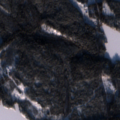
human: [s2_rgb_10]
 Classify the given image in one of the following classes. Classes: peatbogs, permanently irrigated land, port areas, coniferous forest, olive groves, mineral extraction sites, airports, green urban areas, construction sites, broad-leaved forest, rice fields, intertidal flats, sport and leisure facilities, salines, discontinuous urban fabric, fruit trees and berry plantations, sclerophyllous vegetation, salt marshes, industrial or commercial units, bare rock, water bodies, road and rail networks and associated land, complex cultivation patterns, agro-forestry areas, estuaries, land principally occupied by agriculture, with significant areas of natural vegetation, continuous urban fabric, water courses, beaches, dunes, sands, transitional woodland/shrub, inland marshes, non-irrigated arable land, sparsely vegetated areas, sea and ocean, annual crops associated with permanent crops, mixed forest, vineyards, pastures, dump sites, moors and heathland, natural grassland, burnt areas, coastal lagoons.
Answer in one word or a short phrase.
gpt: coniferous forest, mixed forest, water bodies